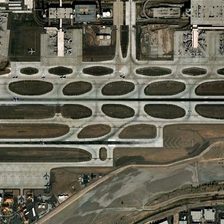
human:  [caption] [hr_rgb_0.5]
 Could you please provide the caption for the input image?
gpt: some palnes waiting to take off near the terminal .

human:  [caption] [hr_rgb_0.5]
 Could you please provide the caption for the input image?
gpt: some aircrafts stay on square tarmacs and netlike runways decorated with some grassy oval fields .

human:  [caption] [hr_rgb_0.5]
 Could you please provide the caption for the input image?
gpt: the runways of the airport has many oval shaped lawns .

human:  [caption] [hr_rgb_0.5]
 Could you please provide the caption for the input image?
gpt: three passenger termial buildings sits alongside crossing runways .

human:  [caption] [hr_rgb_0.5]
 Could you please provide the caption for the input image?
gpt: some planes are near some buildings in an airport with two parallel runways .